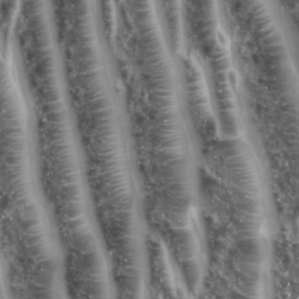
Label: non_frost